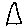
Label: triangle